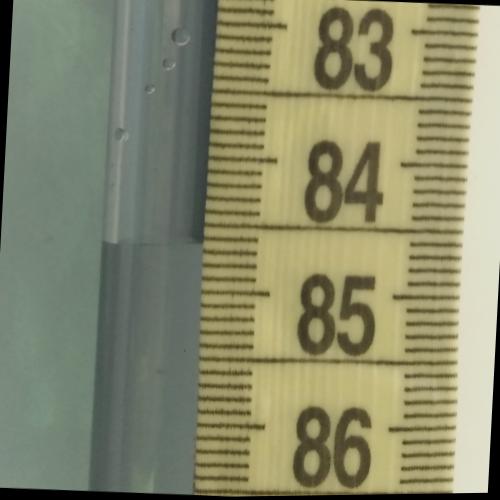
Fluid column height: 84.6 cm